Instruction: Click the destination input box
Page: home
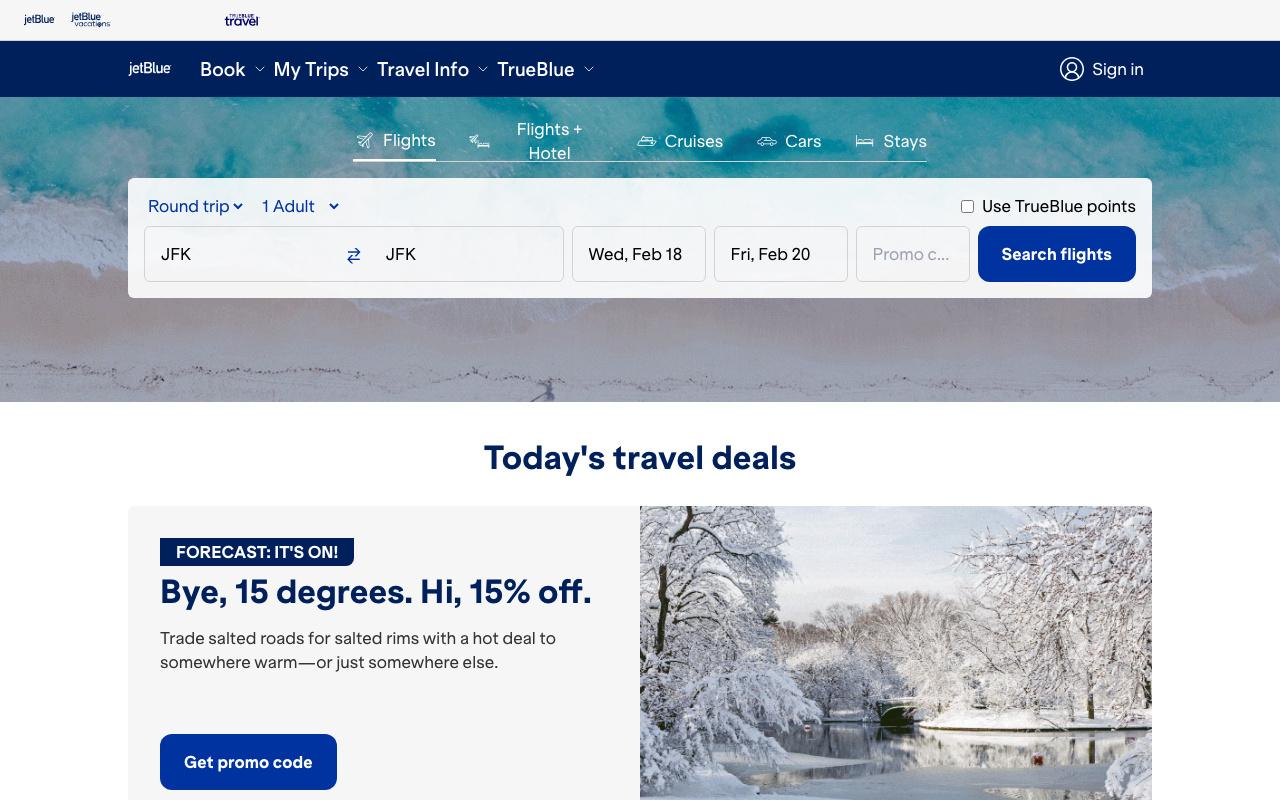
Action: click